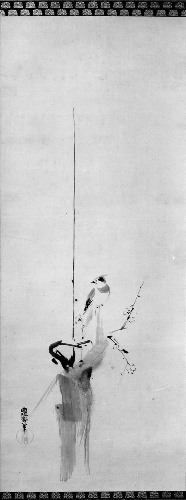
Artist: Kano Naonobu
Artist bio: Japanese, 1607–1650
Object type: Hanging scroll
Classification: Paintings
Medium: Hanging scroll; ink on paper
Culture: Japan
Period: Edo period (1615–1868)
Dimensions: Image: 40 13/16 × 15 9/16 in. (103.7 × 39.5 cm)
Overall with mounting: 74 3/16 × 20 3/4 in. (188.5 × 52.7 cm)
Overall with knobs: 74 3/16 × 22 11/16 in. (188.5 × 57.6 cm)
Department: Asian Art
Credit line: The Howard Mansfield Collection, Purchase, Rogers Fund, 1936
Accession year: 1936
Repository: Metropolitan Museum of Art, New York, NY
Tags: Birds